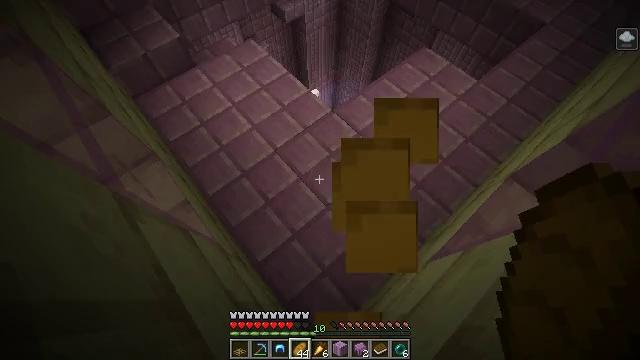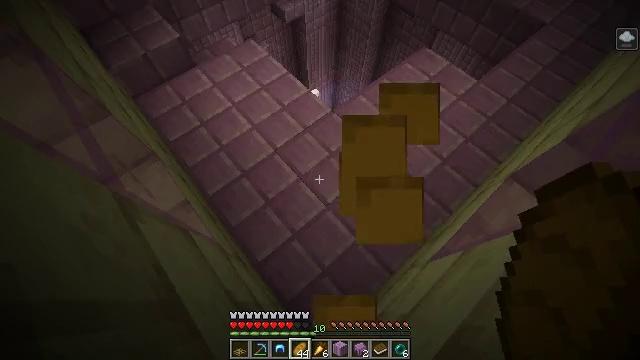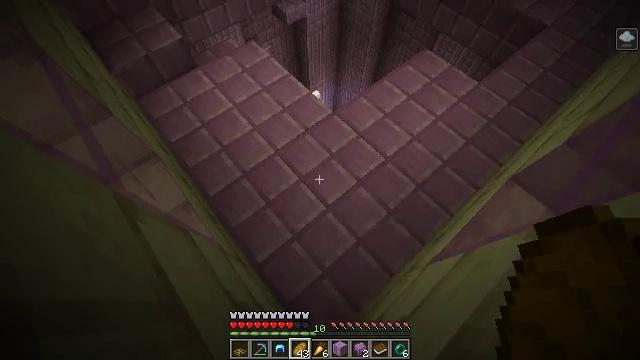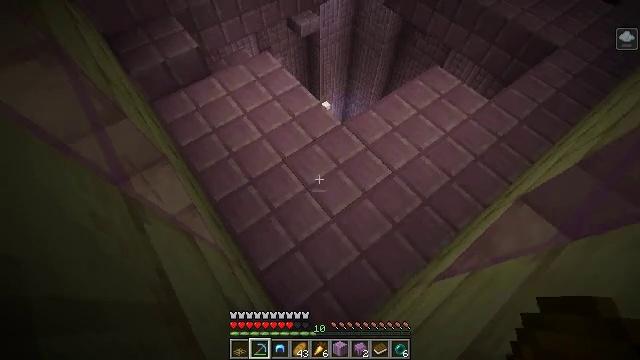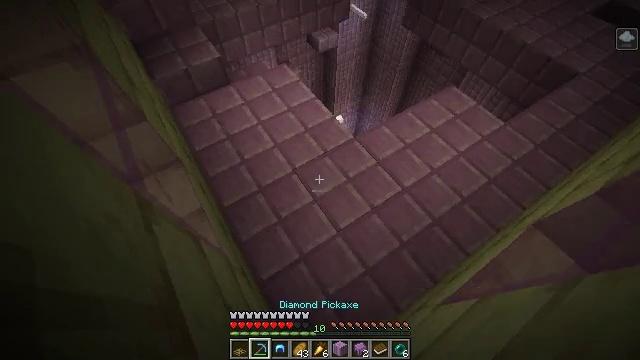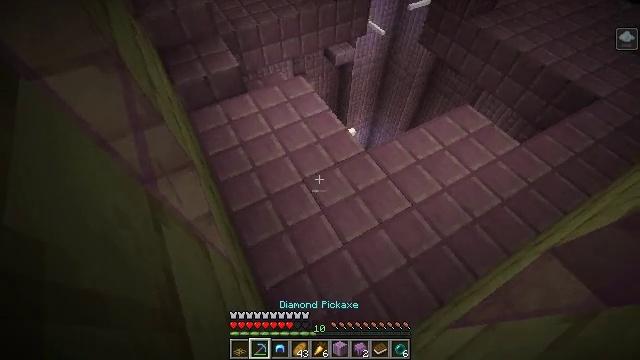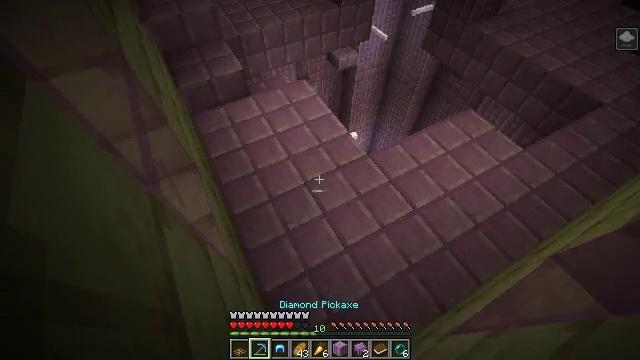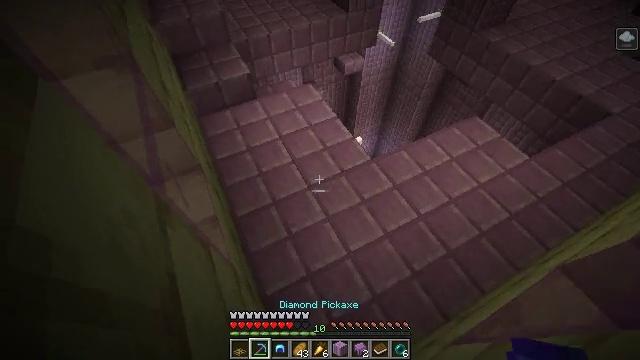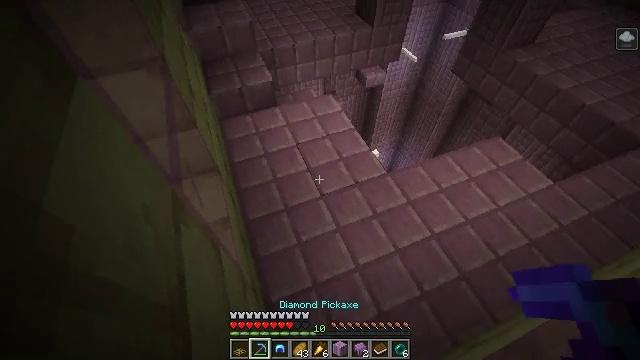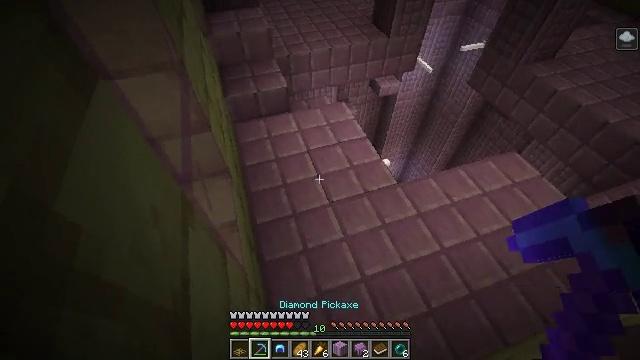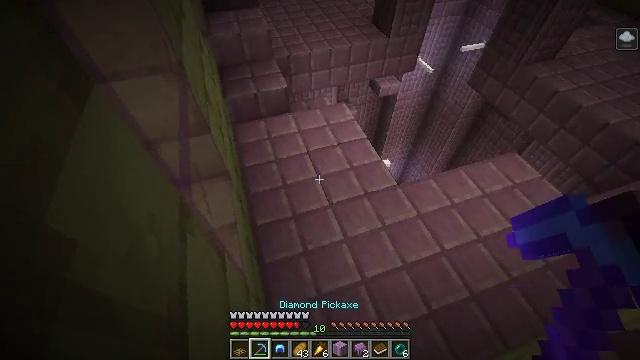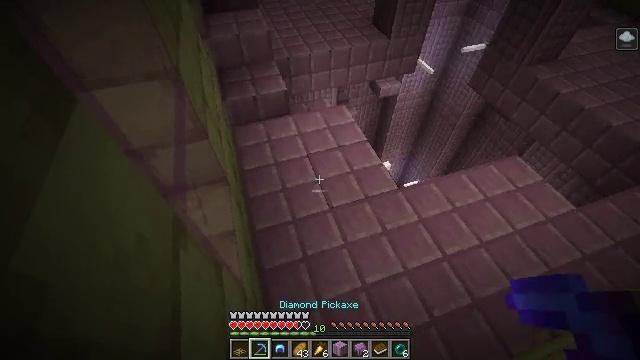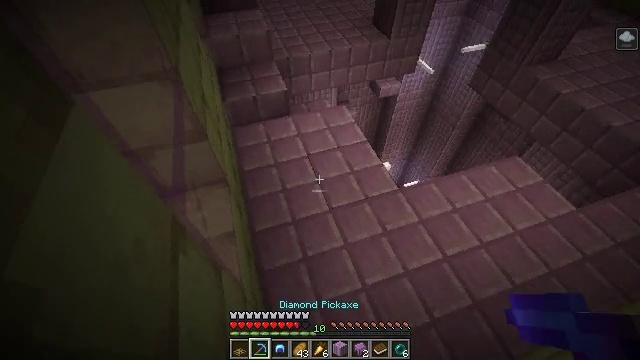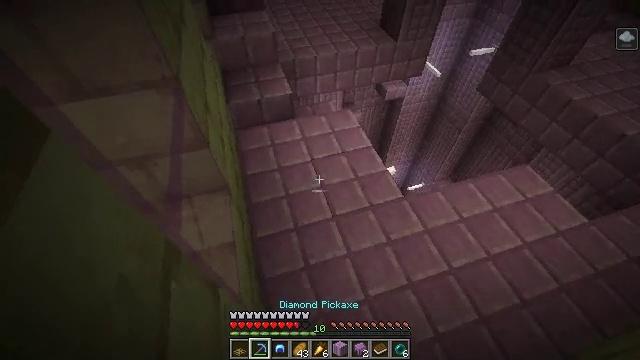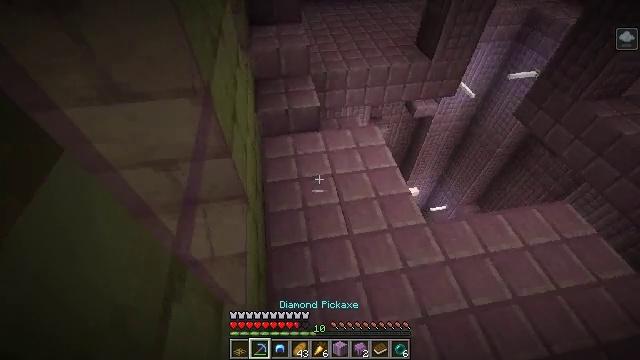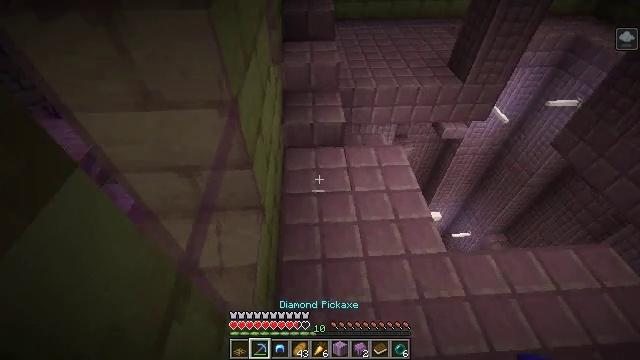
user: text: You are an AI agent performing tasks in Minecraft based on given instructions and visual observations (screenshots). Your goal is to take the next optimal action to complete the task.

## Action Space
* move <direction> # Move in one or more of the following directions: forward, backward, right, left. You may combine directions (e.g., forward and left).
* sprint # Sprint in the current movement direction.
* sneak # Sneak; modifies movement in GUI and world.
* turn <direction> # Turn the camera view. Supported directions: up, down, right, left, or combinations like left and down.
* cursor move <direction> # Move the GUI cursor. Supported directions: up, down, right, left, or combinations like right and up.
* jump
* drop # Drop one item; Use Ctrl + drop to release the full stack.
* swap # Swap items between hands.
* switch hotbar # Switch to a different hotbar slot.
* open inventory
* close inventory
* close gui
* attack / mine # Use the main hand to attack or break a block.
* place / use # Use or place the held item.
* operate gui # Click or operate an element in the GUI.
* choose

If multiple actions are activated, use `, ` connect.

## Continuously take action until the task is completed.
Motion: motion action
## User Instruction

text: Get end stone bricks for building or crafting.
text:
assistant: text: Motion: no_op
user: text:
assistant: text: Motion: no_op
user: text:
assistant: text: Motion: turn left and up, switch to hotbar 2
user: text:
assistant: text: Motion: turn left and up, switch to hotbar 2
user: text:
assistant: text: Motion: turn left and up, switch to hotbar 2
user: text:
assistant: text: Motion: no_op
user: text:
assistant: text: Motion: turn left
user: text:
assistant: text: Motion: turn left and up
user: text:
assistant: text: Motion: move forward, turn left and up
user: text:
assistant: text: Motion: move forward
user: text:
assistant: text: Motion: move forward
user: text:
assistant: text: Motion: move forward
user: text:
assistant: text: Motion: move forward, turn left
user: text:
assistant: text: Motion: move forward, turn left and up
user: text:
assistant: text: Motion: move forward, turn left and up
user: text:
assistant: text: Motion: move forward, turn left and up
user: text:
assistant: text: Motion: turn right and up
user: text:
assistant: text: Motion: no_op
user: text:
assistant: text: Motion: no_op
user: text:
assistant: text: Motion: no_op
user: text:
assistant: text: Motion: turn left
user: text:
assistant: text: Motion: turn left and up
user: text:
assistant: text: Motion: turn left and up
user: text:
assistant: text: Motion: move right, turn left and up
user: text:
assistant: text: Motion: move right, turn left and up
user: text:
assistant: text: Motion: move left
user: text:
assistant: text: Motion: move left
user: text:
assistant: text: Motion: move left, turn up
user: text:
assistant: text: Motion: move left
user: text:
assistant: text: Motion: move left